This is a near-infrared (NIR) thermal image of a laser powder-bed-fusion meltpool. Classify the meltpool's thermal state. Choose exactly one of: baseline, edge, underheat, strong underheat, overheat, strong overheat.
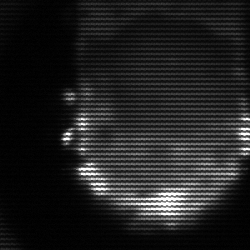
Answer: baseline